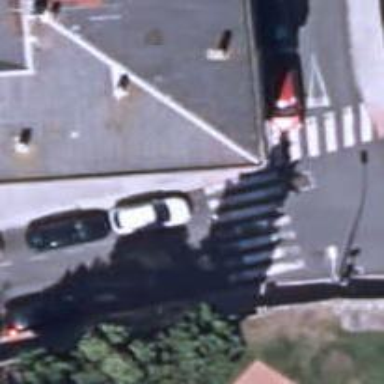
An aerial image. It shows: Marked crossing with traffic calming table.